Breast ultrasound image
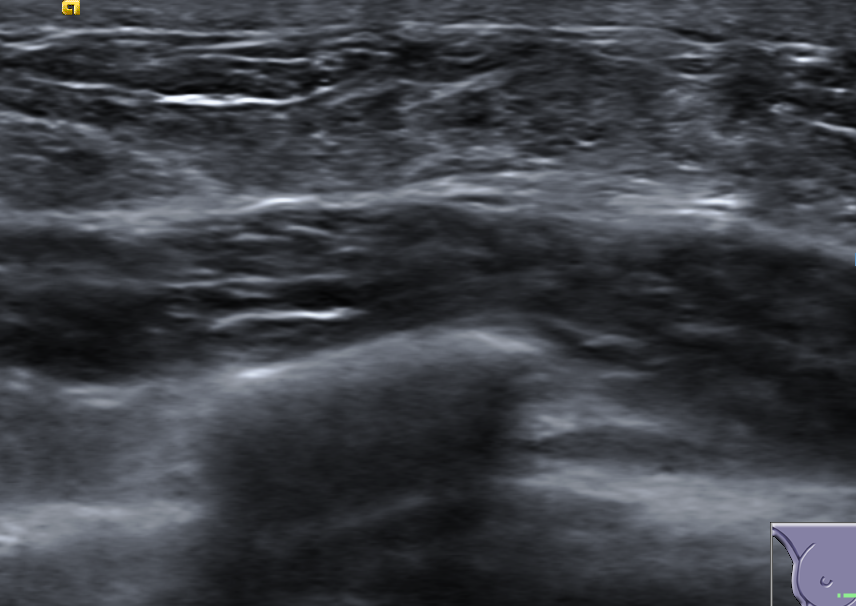
Diagnosis: normal